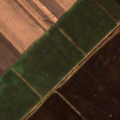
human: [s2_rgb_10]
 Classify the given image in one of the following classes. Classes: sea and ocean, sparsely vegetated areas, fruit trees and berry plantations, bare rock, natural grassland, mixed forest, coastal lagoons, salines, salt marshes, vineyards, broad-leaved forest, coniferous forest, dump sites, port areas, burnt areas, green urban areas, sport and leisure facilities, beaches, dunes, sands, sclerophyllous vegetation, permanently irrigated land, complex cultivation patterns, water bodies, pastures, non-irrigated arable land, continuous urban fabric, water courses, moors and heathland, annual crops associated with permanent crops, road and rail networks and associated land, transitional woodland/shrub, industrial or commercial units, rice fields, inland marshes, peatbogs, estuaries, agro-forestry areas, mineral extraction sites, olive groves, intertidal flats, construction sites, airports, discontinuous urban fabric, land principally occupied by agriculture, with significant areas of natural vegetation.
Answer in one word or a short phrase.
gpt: non-irrigated arable land